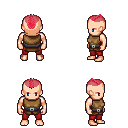
a pixel art fantasy rpg character, male body template, human, light skin, leather chest armor, red pants, ruby red short mohawk hairstyle, four views (front, back, left, right), 2x2 character sprite sheet, small pixel art, hard edges, no anti-aliasing